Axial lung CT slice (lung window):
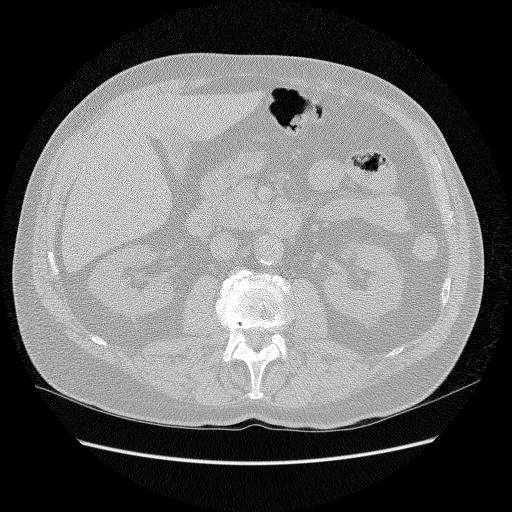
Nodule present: no